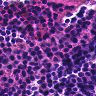
Metastatic tissue present: no